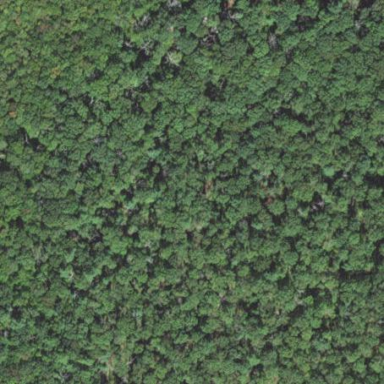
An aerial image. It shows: Mixed leaf woodland.